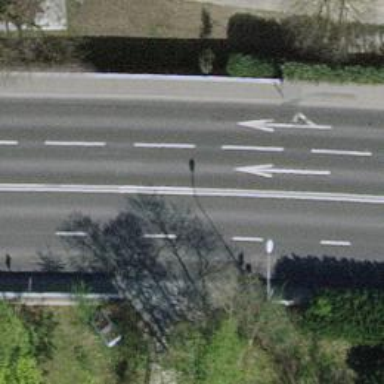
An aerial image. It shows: Asphalt road classified as primary highway.